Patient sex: M
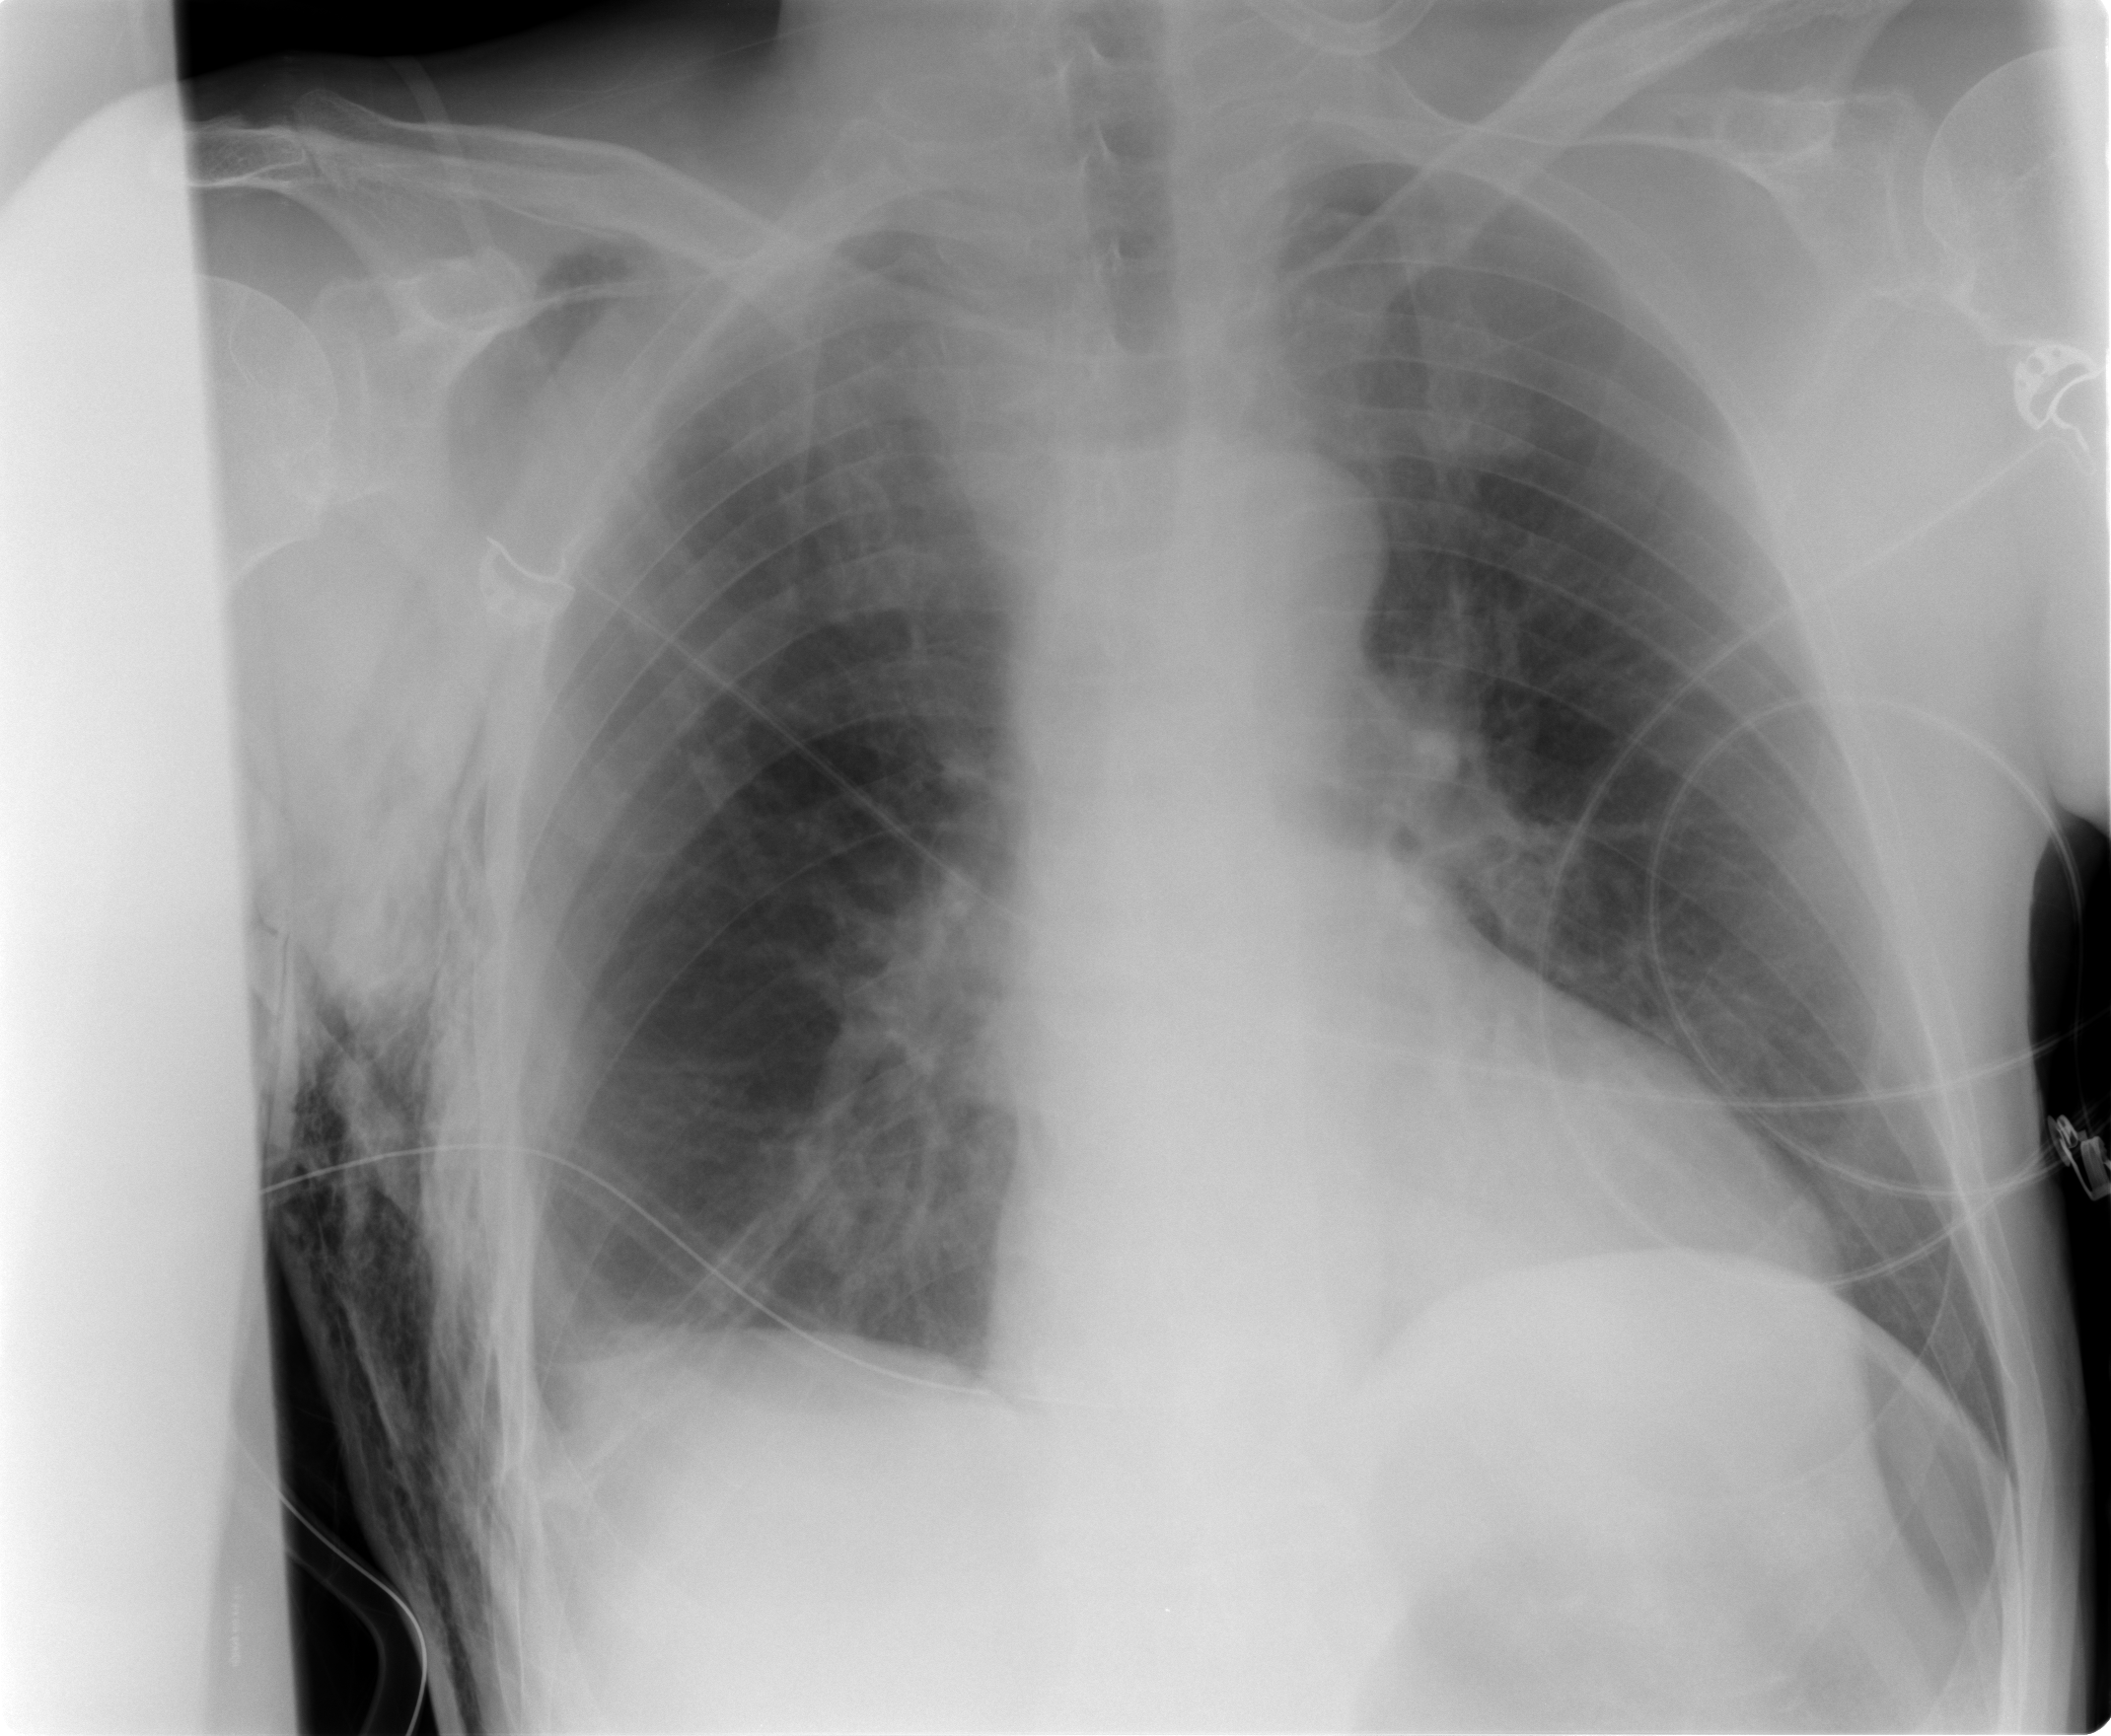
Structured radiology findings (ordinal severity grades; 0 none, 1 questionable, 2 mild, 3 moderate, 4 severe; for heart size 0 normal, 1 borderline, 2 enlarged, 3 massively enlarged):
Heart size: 0
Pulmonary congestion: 0
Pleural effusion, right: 0
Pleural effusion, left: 0
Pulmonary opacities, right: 0
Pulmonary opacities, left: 0
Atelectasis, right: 1
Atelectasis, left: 0